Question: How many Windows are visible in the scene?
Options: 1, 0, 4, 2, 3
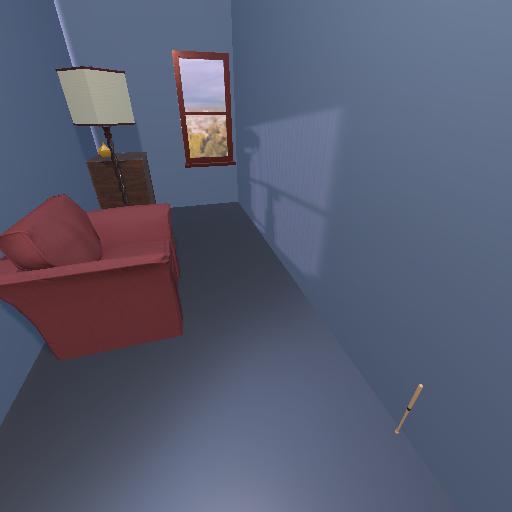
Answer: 1